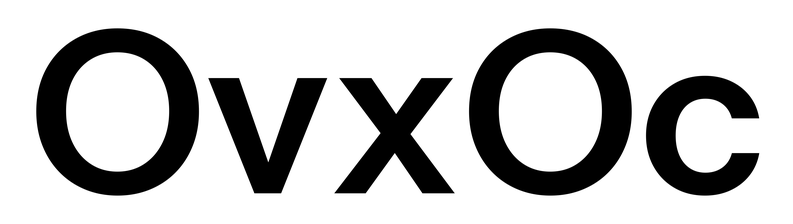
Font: InstrumentSans_SemiBold